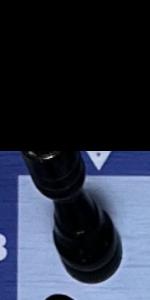
Label: Rook_Black